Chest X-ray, AP view. Patient: 73 years old, sex F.
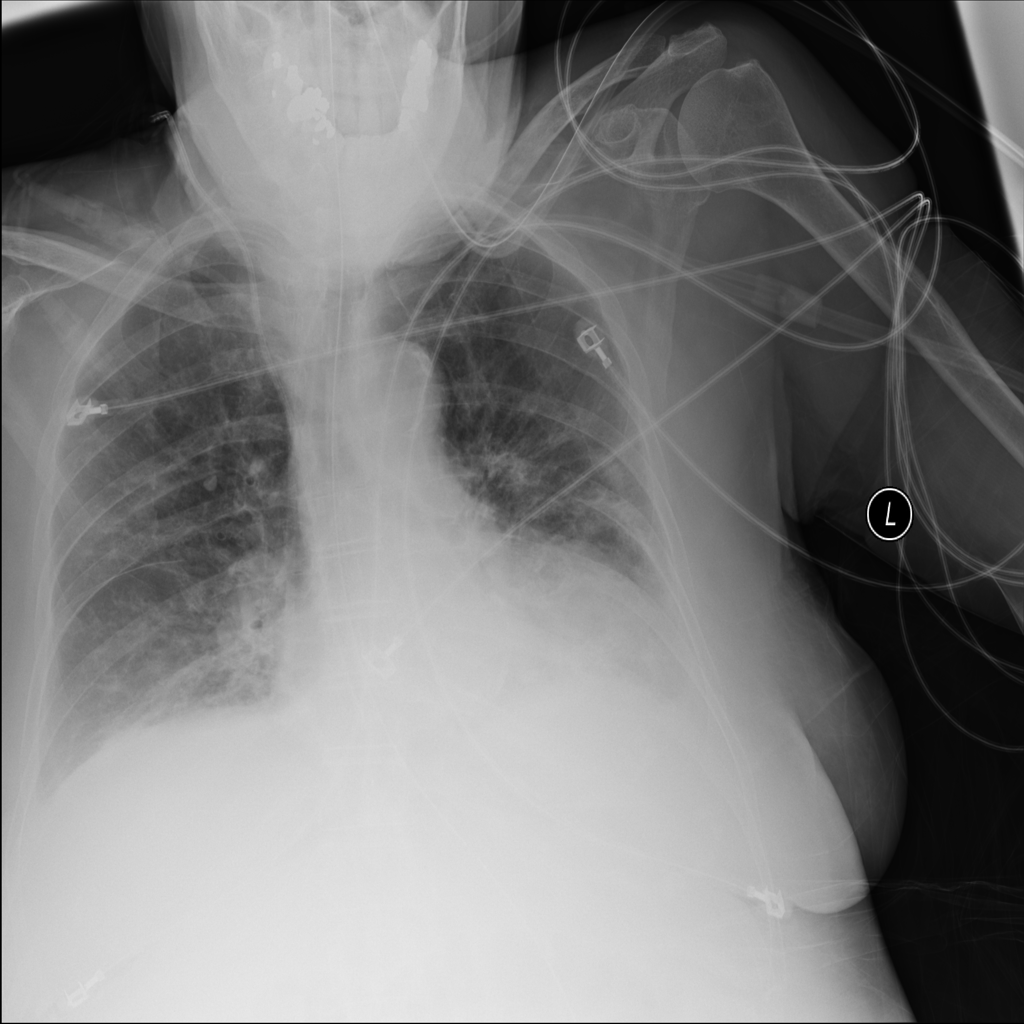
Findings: Infiltration